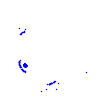
Particle: pion